Question: I've been fiddling with asp.net mvc 3 with the new razor view engine.
My goal is to have a fixed-fluid 2 column layout with a jqGrid in each column. I'm having no luck though! As soon as I add a grid to the right column its header goes huge. I don't think its jqGrids fault because if i remove the styles both grids display as expected.
I see that the css for the jqGrid applies display: block to the header as part of the ui-helper-clearfix class.
Anyone have any suggestions to get this to work or other fixed-fluid css i could experiment with (I've tried a bunch of templates from online with no luck)?
Code from the template file:
'''
... <style type="text/css">
#left { float: left; width: 400px;}
#content { margin-left: 400px;}
</style>
</head>
<body>
<div>
<div id="left">
@RenderSection("SPTreeGrid")
</div>
<div id="content">
@RenderSection("ClientPickerGrid")
</div>
</div>
</body>
'''

My page actually needed to display 2 grids in fixed width on the left and a fluid one on the right.
It was an issue with my css (I still dont know why) but I ended up using the following layout which works (rail is the left column):
'''
#container{
overflow:hidden;
padding-left:400px; /* The width of the rail */
}
* html #container{
height:1%; /* So IE plays nice */
}
#content
{
width:100%;
border-left:400px; /* The width and color of the rail */
margin-left:-400px;
float:right;
}
#rail{
width:400px;
float:left;
margin-left:-400px;
display:inline; /* So IE plays nice */
}
'''
cshtml:
'''
<div id="container">
<div id="content">
@RenderSection("ReportGrid")
</div>
<div id="rail">
@RenderSection("SPTreeGrid")
@RenderSection("ClientPickerGrid")
</div>
</div>
'''
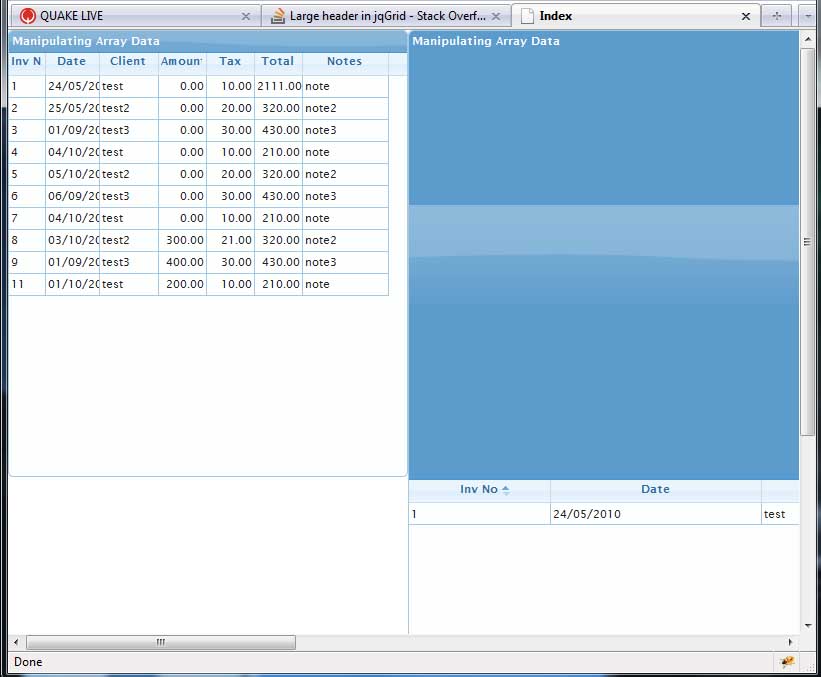
Answer: Although Oleg's suggestion does fix the height of the title, it does not constitute a solution -- at least not if you want the right div to be liquid and expand to the width of the browser window. The problem is that in order to use 'float:left' on the right grid container, you must specify a width. Floated elements must have explicit widths associated with them (if not, they take on the width of the widest element inside them).
One work-around that worked for me is to set a height of the floated to something small (1px) and set an explicit height for the content of that div.
I have created a <URL> that illustrates the problem and the work-around.